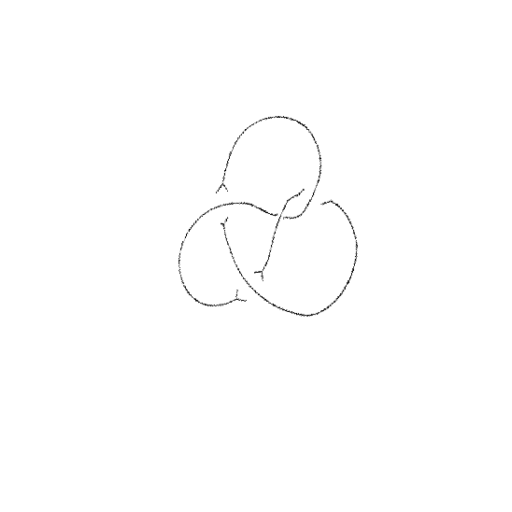
Crossing number: 4